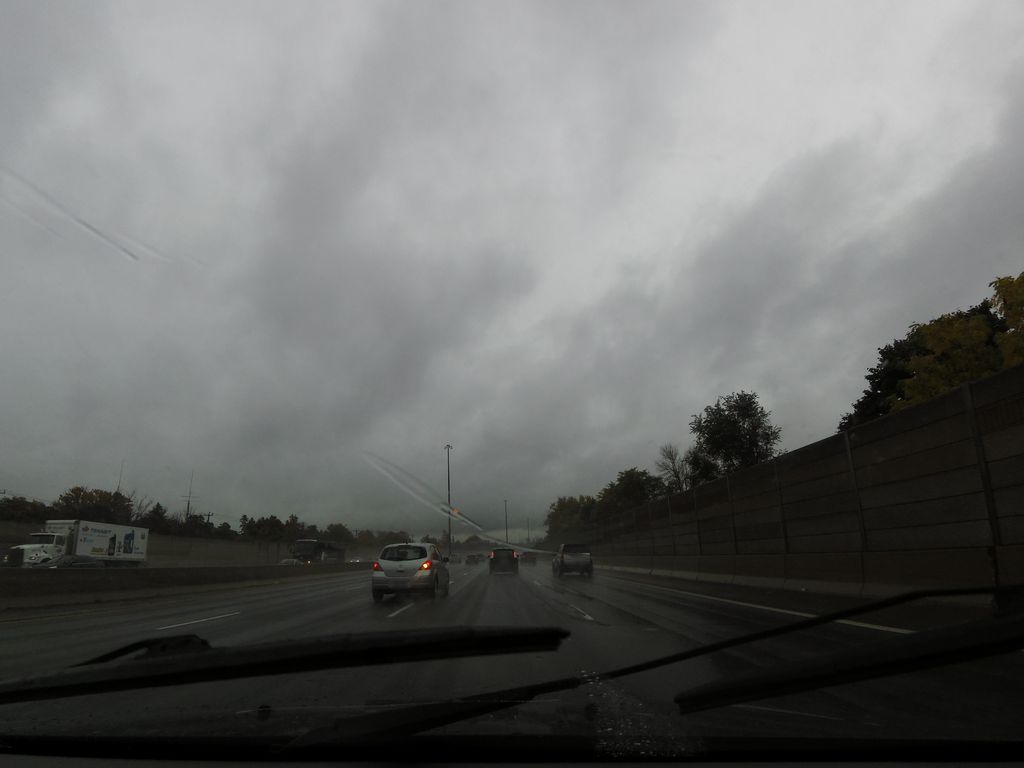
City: kitchener-waterloo